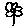
Label: flower